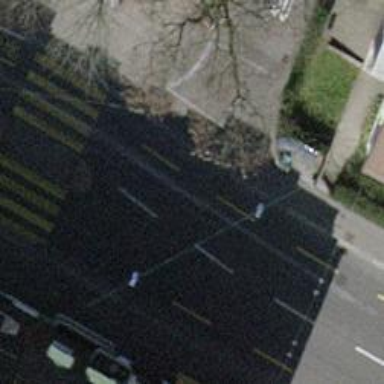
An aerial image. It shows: Unmarked crossing with traffic calming table on the road.